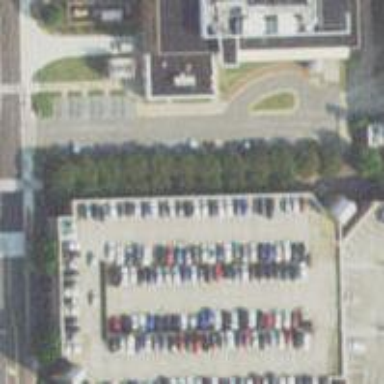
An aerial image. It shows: Multi-storey parking building.